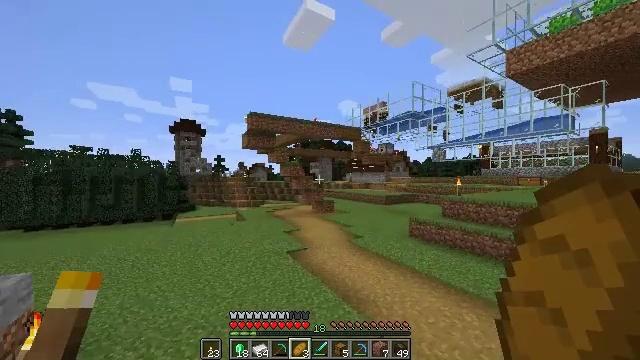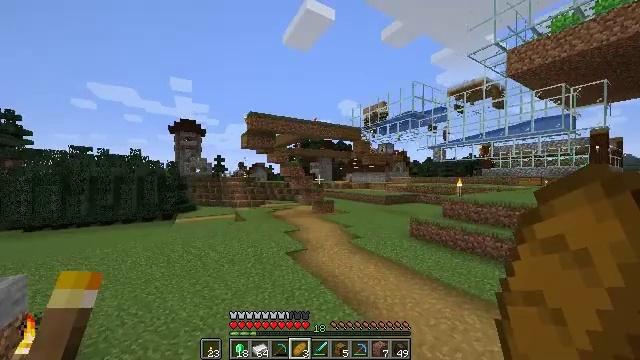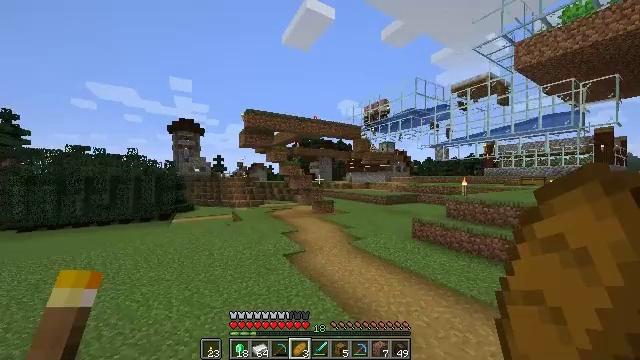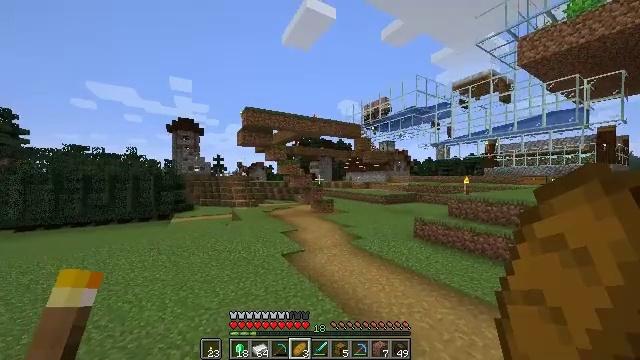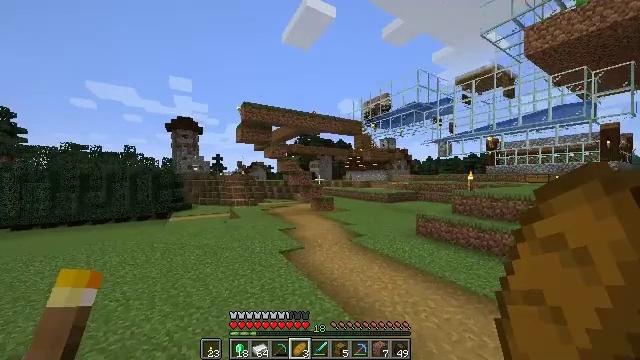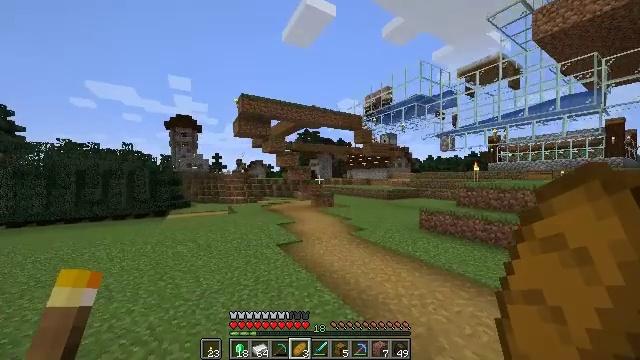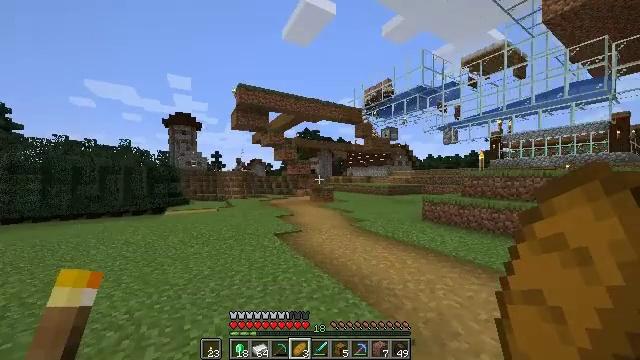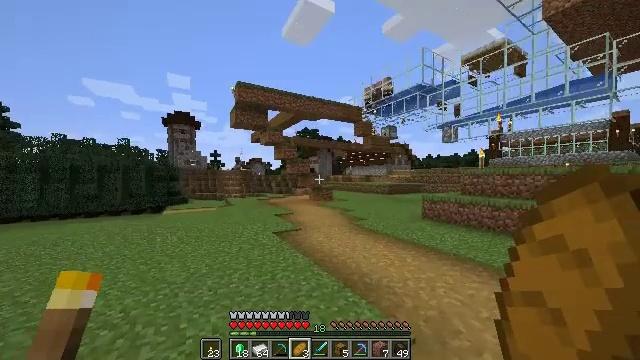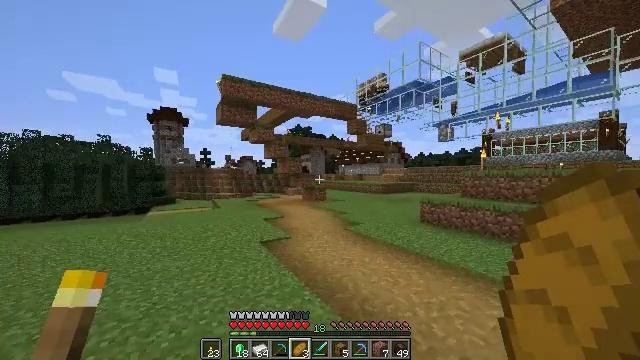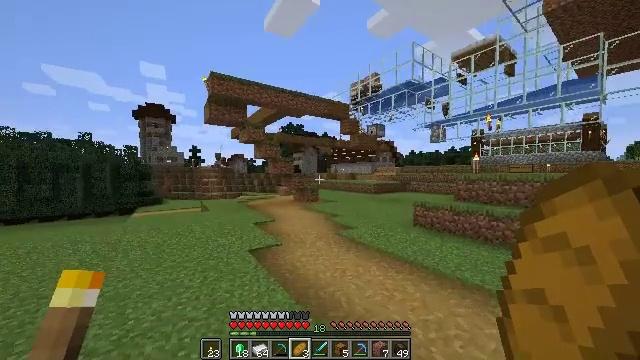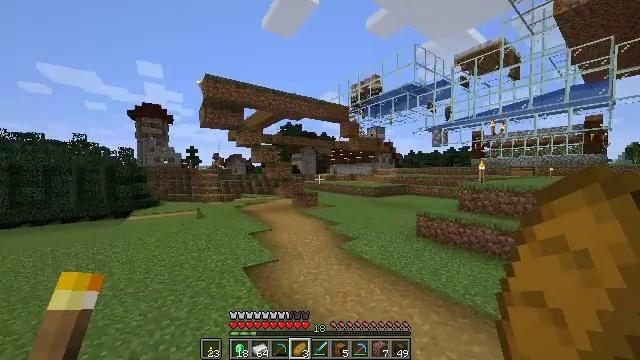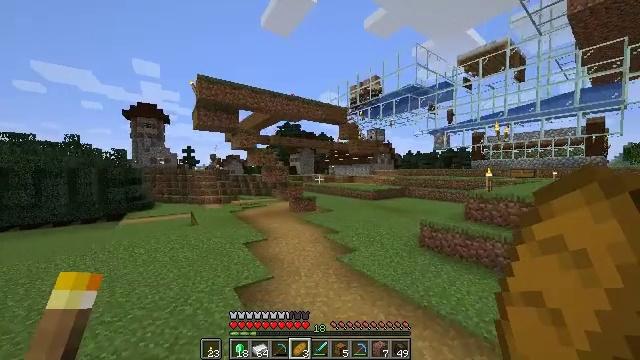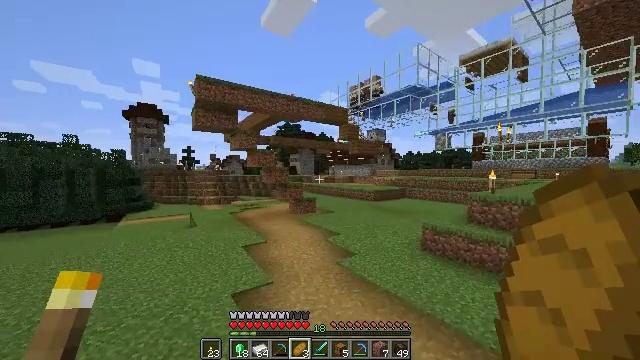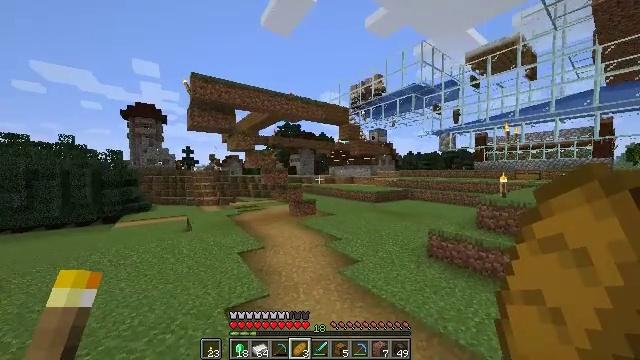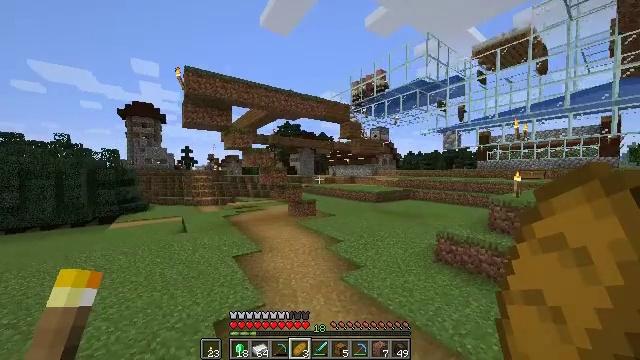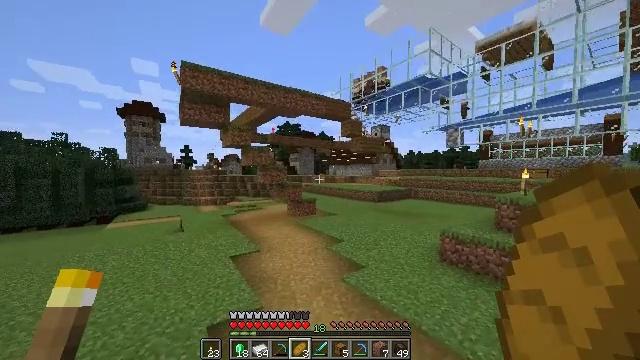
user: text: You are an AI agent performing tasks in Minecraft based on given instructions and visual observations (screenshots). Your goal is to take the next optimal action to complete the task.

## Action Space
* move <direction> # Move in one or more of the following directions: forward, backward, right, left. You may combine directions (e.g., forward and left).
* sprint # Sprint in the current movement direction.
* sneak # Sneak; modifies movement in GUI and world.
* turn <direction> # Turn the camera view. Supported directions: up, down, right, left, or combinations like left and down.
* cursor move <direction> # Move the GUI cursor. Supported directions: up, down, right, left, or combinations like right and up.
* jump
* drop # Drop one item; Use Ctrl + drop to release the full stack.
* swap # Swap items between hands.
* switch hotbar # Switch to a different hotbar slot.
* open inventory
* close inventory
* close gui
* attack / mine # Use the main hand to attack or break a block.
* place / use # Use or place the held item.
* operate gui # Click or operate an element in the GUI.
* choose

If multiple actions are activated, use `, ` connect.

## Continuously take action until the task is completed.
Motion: motion action
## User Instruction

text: Craft an emerald.
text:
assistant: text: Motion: move forward, jump
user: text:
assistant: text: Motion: move forward, jump
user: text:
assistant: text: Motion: move forward, jump
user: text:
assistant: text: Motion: move forward, jump
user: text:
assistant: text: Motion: move forward, jump
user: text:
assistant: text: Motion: move forward, jump
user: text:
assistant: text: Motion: move forward, jump
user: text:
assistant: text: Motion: move forward, sprint, turn right, jump
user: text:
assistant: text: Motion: move forward, sprint, turn right, jump
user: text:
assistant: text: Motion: move forward, sprint, jump
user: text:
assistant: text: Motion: move forward, sprint, jump
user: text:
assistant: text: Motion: move forward, jump
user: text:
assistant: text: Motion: move forward, jump
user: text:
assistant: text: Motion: move forward, jump
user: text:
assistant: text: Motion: move forward, jump
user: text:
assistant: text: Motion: move forward, jump
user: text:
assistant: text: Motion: move forward, jump
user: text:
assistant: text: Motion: move forward, sprint, jump
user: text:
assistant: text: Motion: move forward, sprint, jump
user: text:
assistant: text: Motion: move forward, sprint, jump
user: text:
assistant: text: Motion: move forward, jump
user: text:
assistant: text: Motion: move forward, jump
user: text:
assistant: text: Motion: move forward, jump
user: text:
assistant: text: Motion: move forward, jump
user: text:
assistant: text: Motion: move forward, jump
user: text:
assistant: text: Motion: move forward, jump
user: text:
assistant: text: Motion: move forward, sprint, jump
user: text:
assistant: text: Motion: move forward, sprint, jump
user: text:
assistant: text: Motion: move forward, sprint, jump
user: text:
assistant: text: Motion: move forward, jump